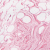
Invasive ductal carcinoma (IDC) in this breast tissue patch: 0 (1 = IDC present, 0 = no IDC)